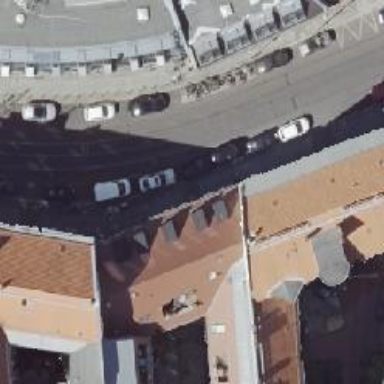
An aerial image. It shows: Parallel parking lane.